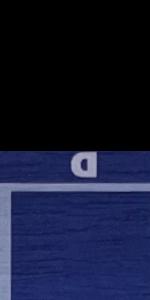
Label: Empty